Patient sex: M
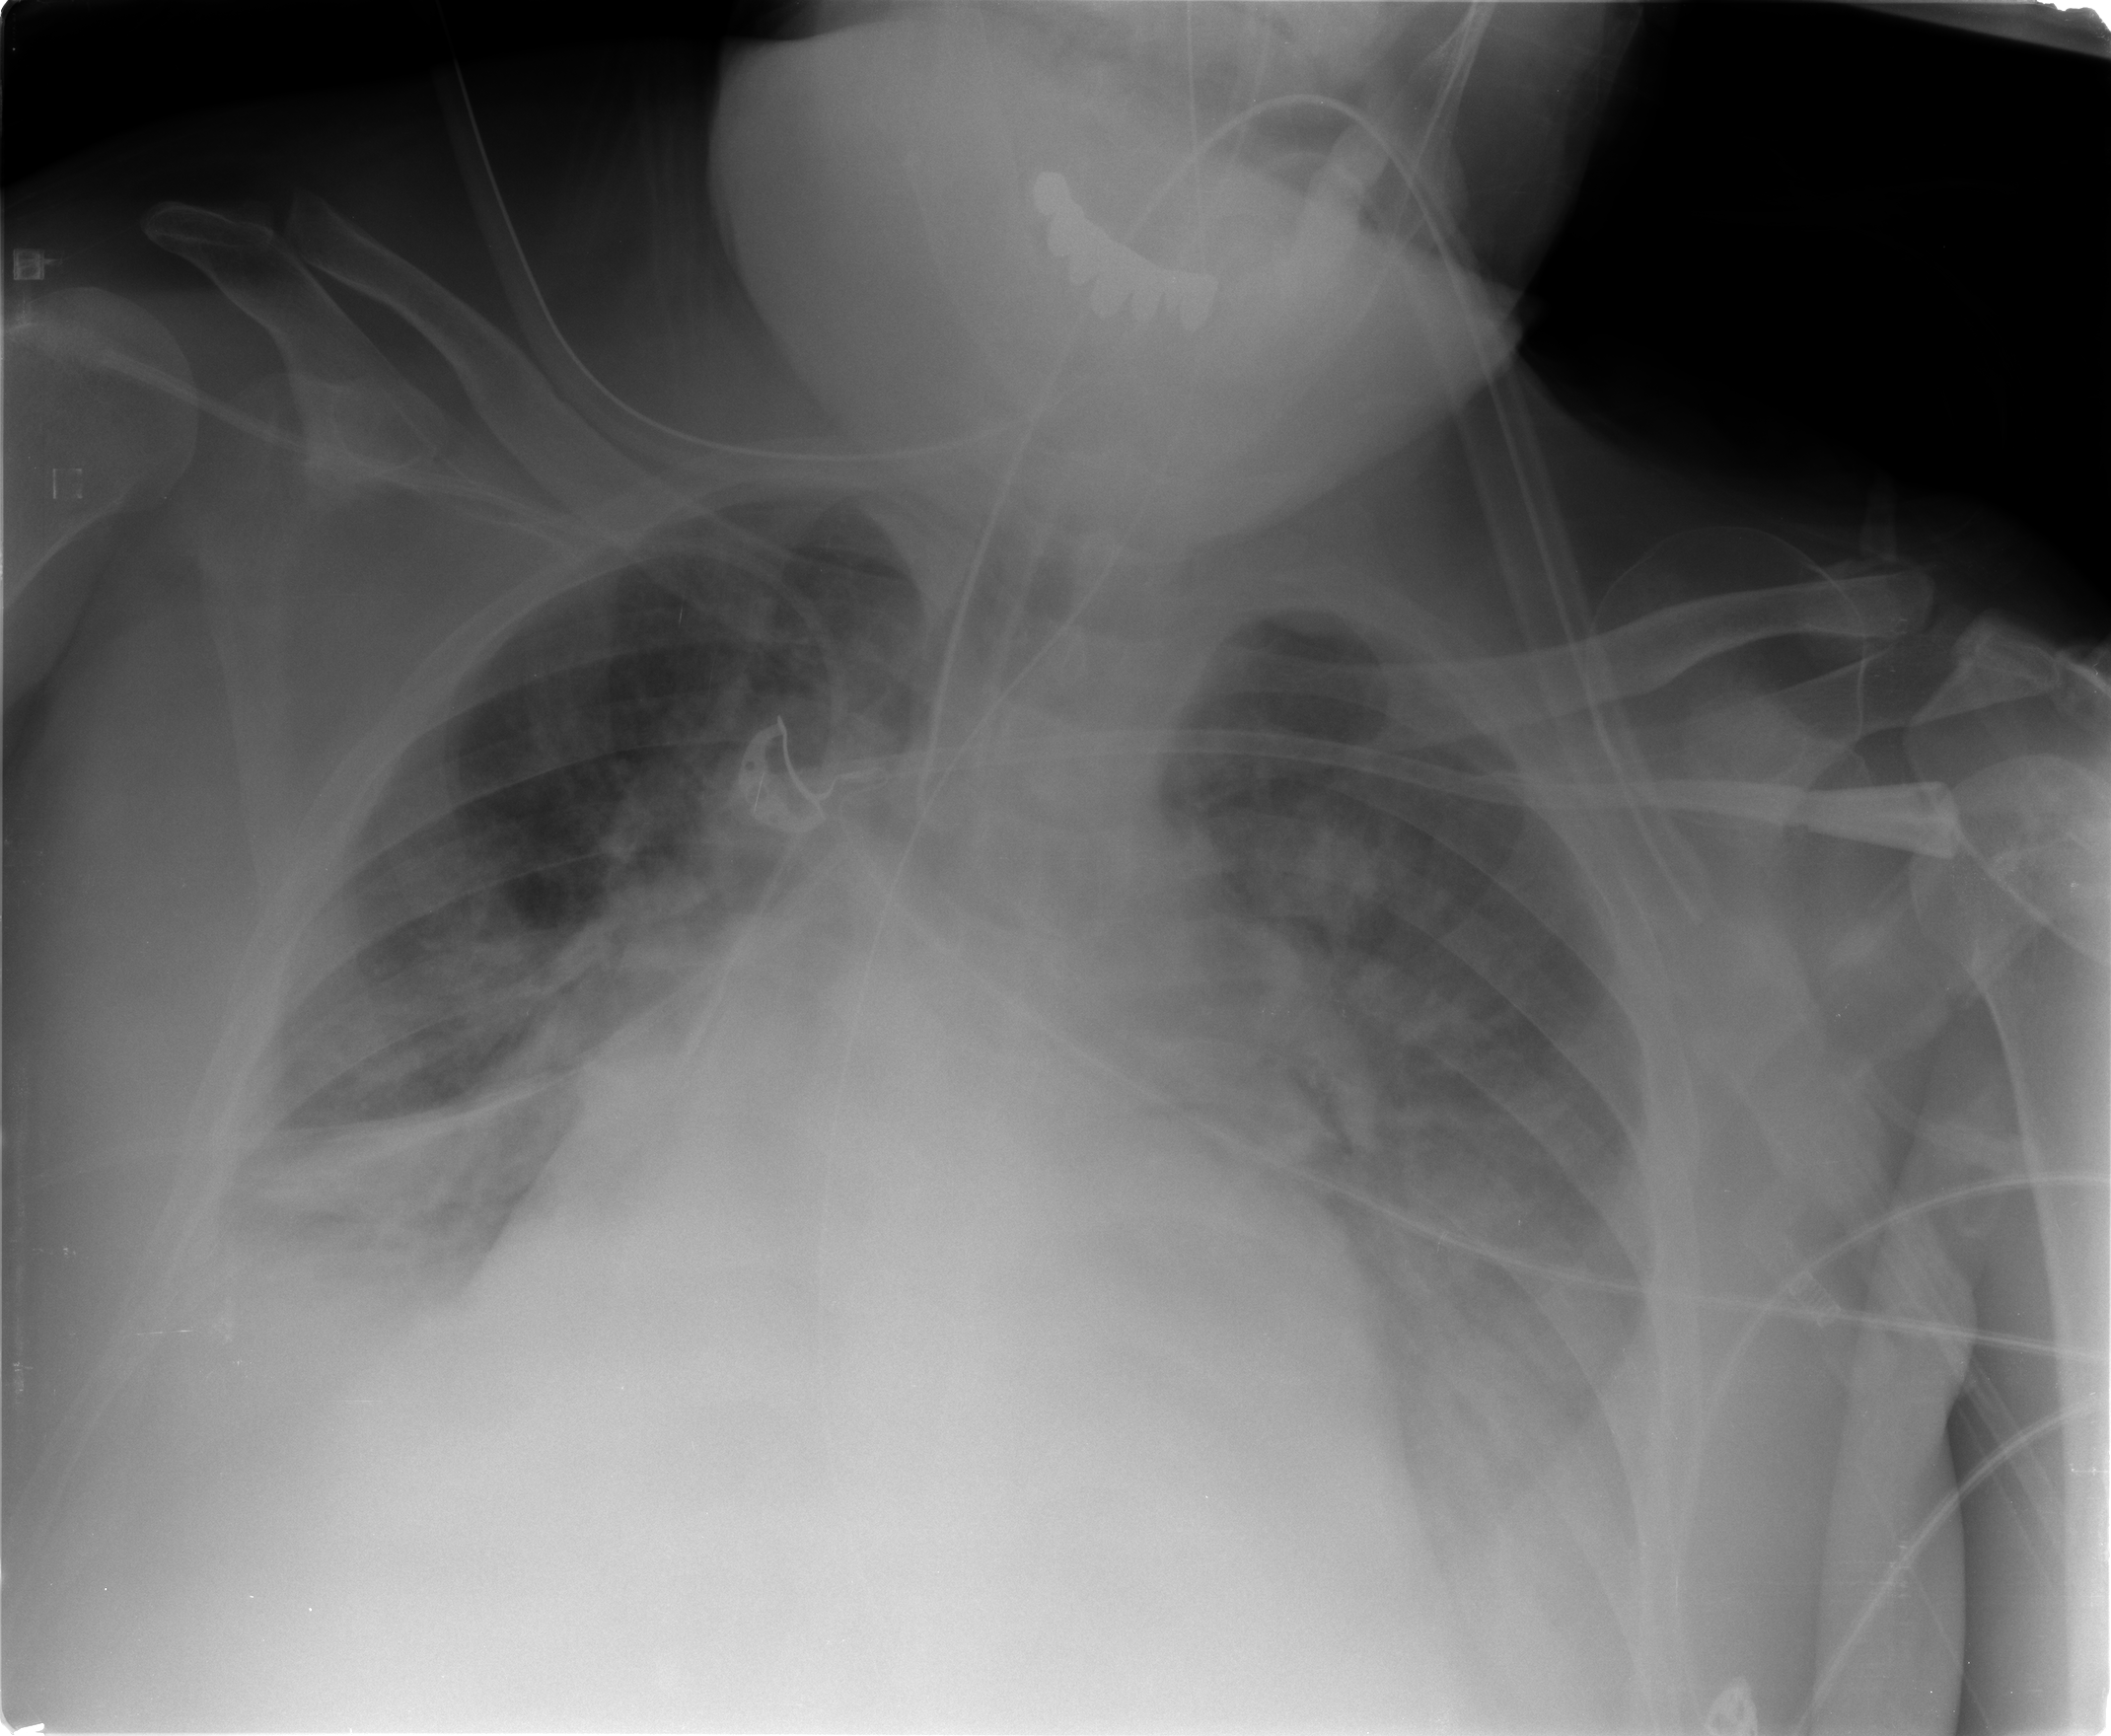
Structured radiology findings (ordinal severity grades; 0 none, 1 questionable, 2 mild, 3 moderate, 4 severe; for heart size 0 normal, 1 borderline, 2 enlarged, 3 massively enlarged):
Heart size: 2
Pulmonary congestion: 2
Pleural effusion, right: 2
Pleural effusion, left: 2
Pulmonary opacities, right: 2
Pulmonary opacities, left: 2
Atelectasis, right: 3
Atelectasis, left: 3